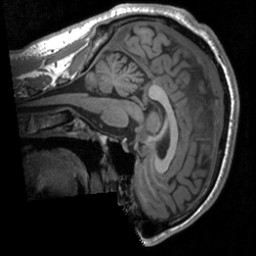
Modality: T1w
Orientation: sagittal
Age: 25
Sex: male
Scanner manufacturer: siemens
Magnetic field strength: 3 T
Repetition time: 1.9 s
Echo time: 0.00226 s